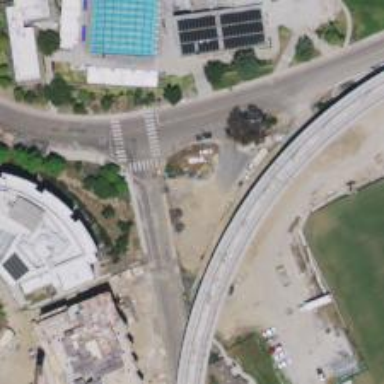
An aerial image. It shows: Tertiary road with asphalt surface leading to roundabout junction.